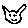
Label: cat